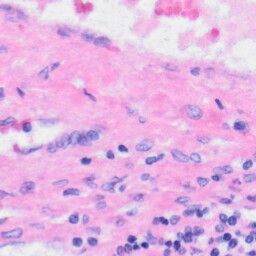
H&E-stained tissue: Liver